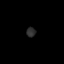
Tissue: prostate
Cell type: Endothelial cells
Senescence score: 0.3612
Nuclear area (px): 90
Mean DAPI intensity: 43.922